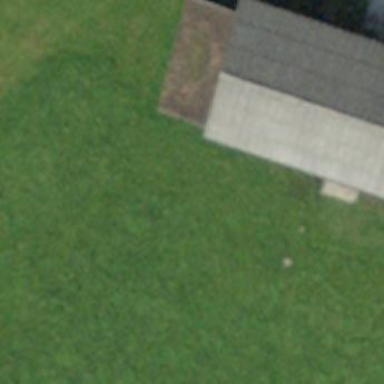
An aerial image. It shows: Rural barn.